Here is the time-frequency representation (spectrogram) of a rolling-element bearing's vibration measurement. Diagnose the bearing from this image, choosing from: normal, inner_race, outer_race, ball.
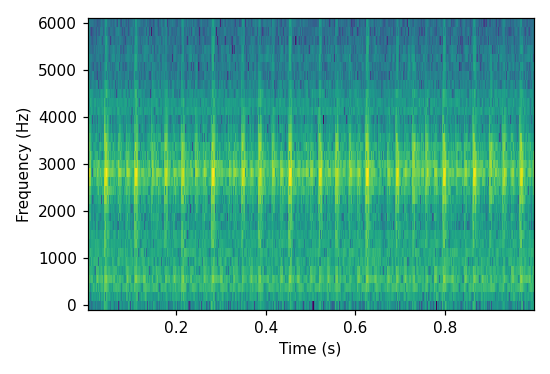
Answer: outer_race